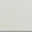
Piece: xx